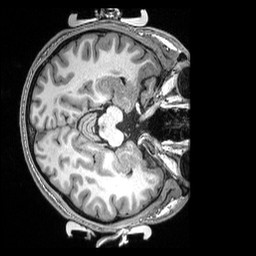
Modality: T1w
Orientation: axial